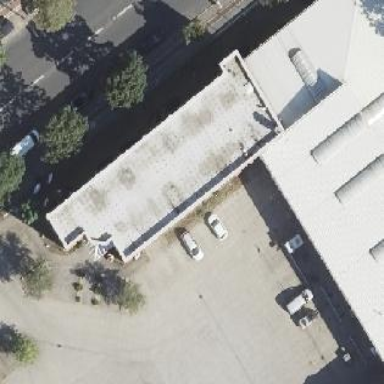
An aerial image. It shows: Industrial building with flat roof.